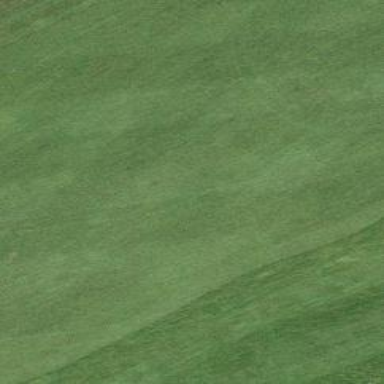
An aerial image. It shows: Golf hole.